Interaction volume radius: 5 \u00c5
Interaction volume height: 30 \u00c5
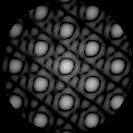
Disorder parameter: 0.009046